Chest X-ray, PA view. Patient: 51 years old, sex F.
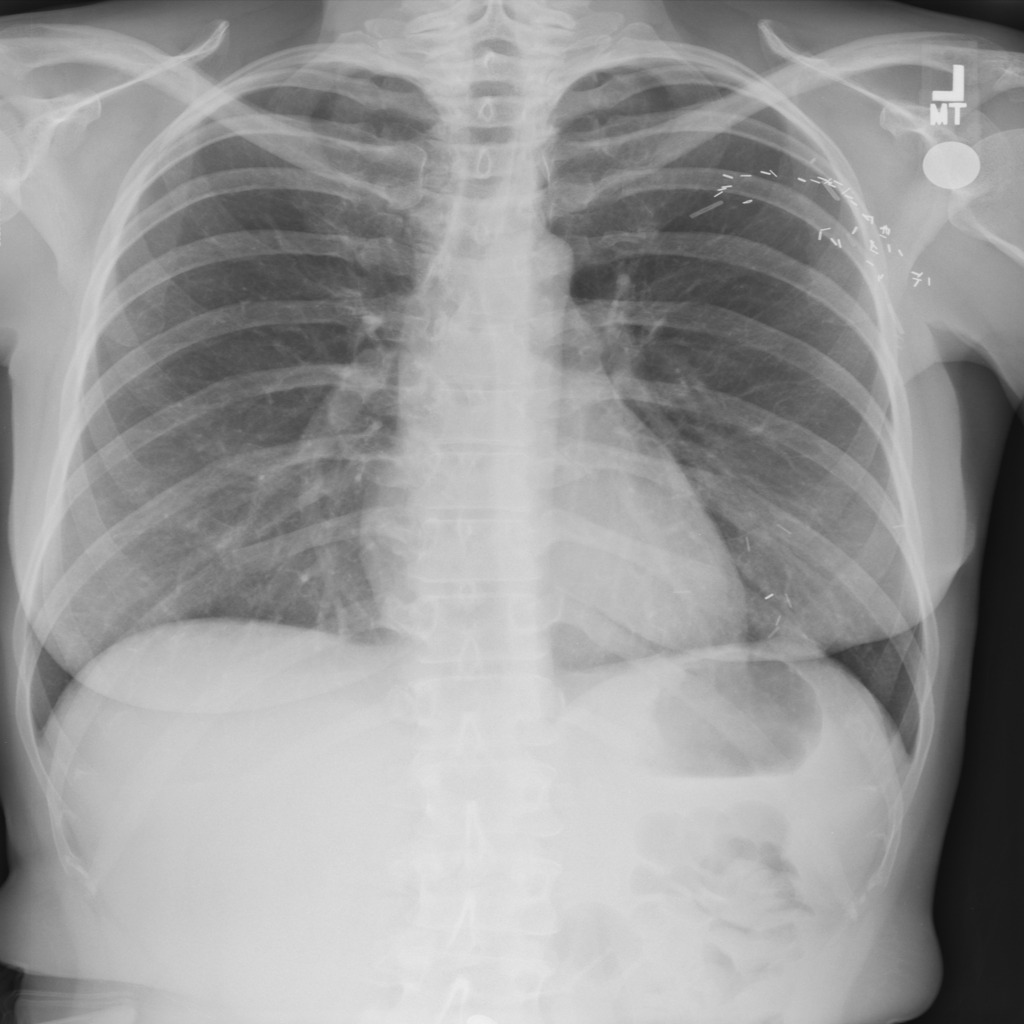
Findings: No Finding